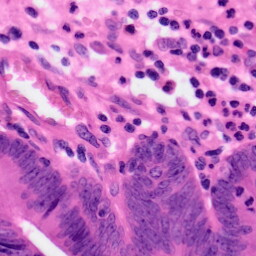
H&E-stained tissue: Colon